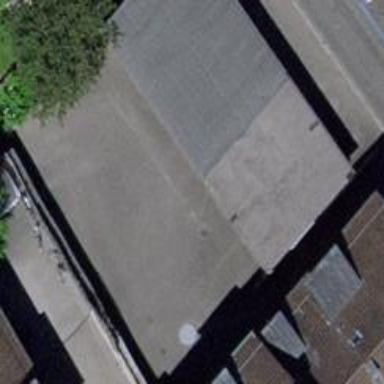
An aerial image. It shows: Group of garages.